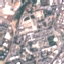
Land use / land cover class: Industrial